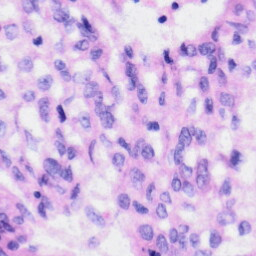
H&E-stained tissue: Liver